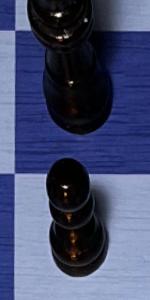
Label: Pawn_Black